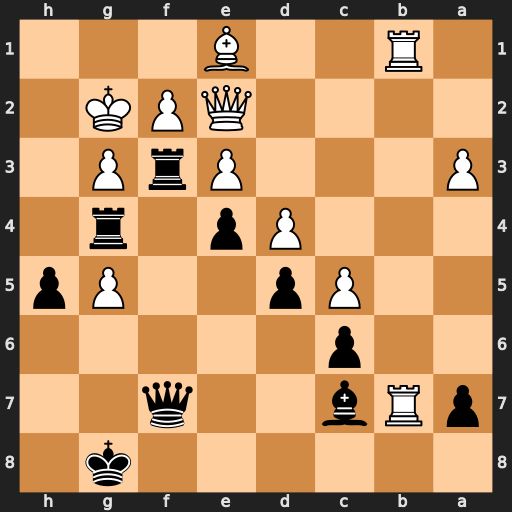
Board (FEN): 6k1/pRb2q2/2p5/2Pp2Pp/3Pp1r1/P3PrP1/4QPK1/1R2B3
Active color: b
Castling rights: -
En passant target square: -
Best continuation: h4 Rxc7 Qxc7